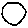
Label: circle